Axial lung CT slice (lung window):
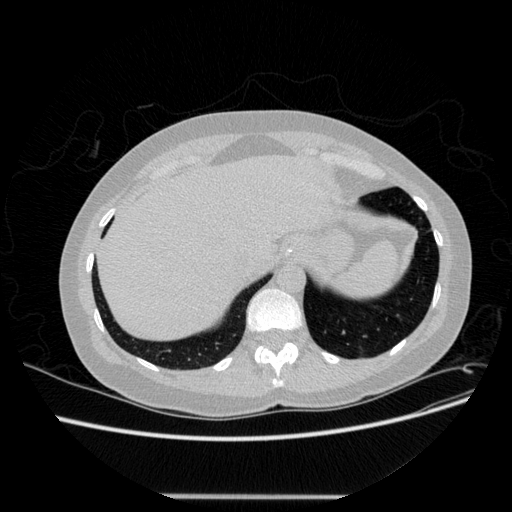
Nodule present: no